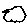
Label: cloud